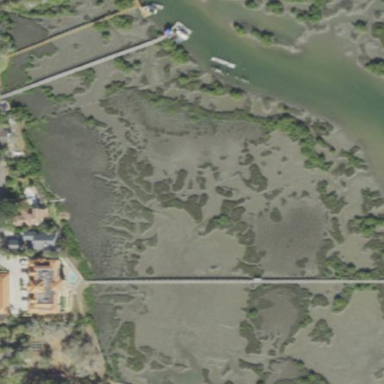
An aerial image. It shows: Saltmarsh wetland.